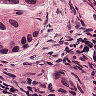
Metastatic tissue present: yes